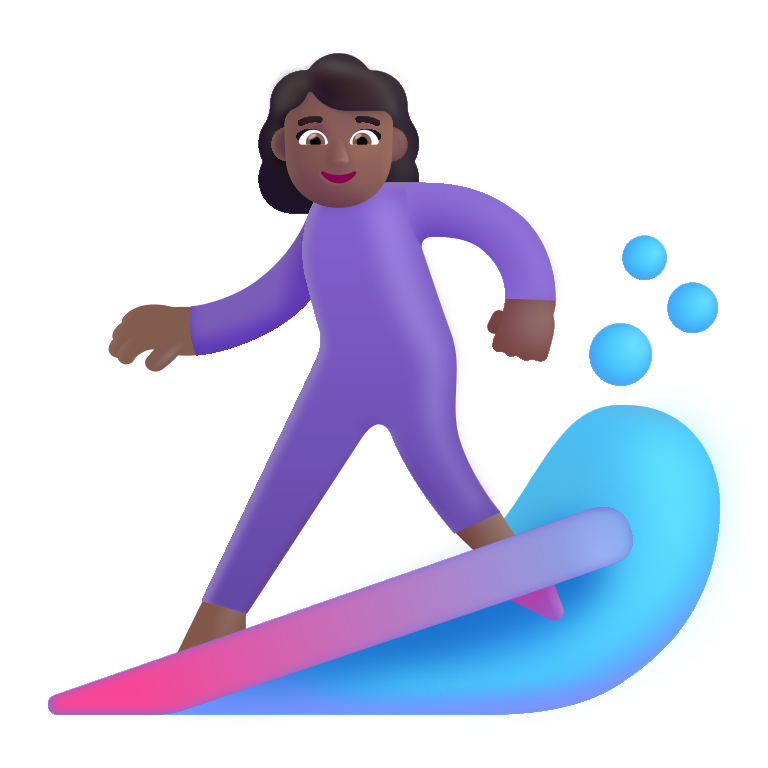
woman surfing color  dark